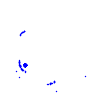
Particle: electron